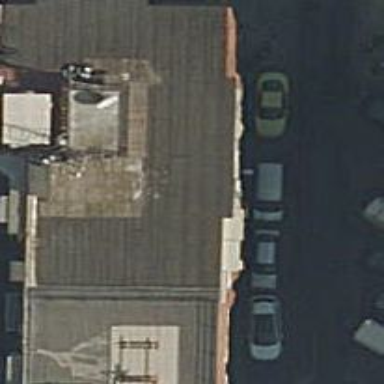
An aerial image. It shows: Beauty shop.